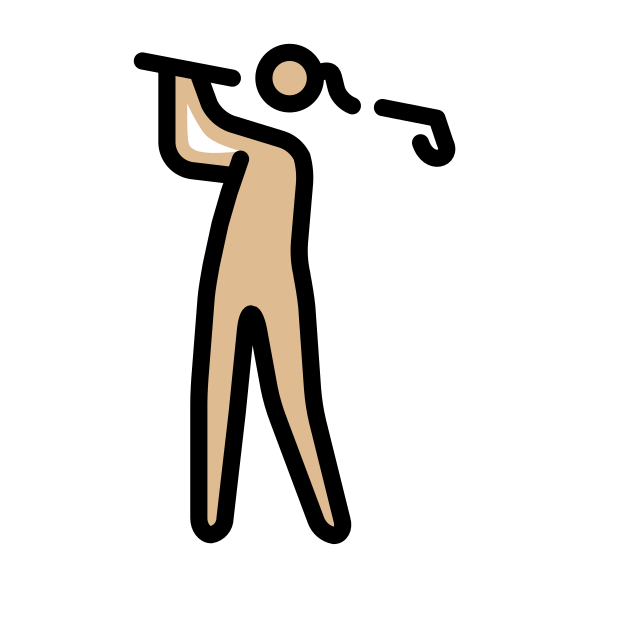
woman golfing: medium-light skin tone